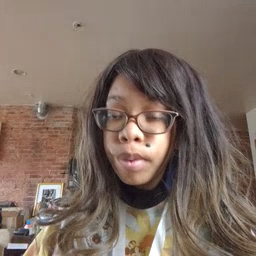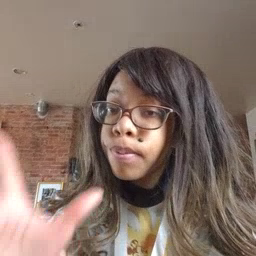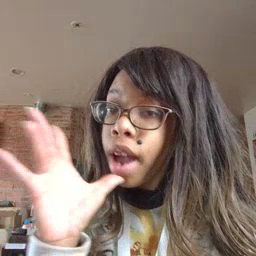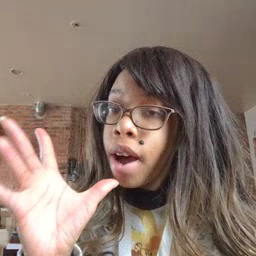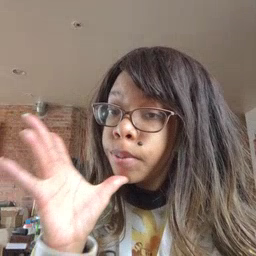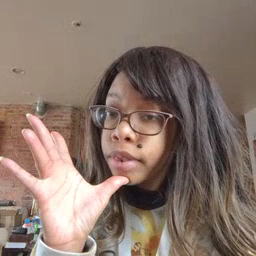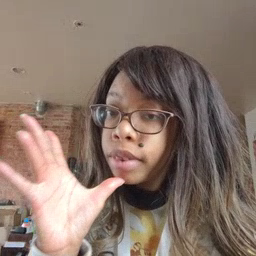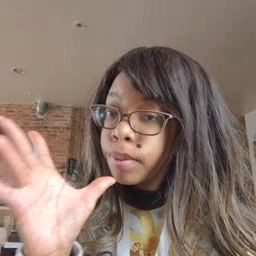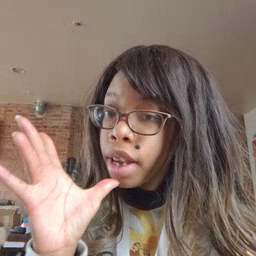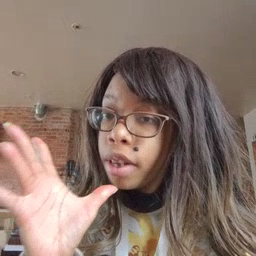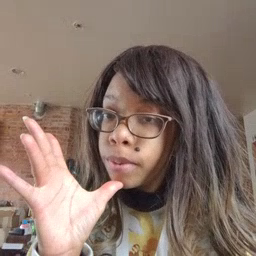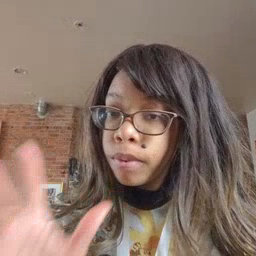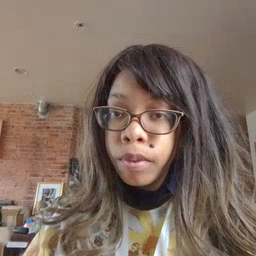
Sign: mom